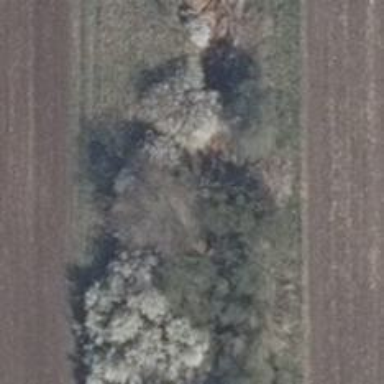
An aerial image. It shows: Row of trees in natural setting.